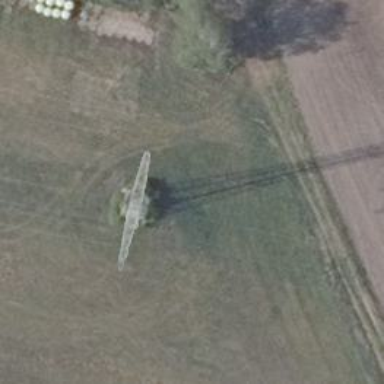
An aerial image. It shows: Power tower.